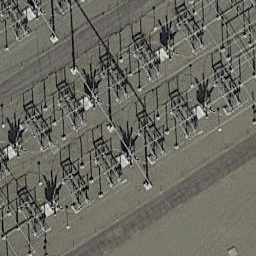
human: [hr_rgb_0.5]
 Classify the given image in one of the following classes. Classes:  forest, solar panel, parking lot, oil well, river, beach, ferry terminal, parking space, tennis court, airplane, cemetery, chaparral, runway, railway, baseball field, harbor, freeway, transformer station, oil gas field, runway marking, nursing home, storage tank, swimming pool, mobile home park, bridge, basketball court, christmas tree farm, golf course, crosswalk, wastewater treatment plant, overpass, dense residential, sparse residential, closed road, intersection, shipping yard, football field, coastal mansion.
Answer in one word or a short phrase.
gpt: transformer station